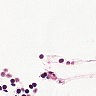
Metastatic tissue present: no